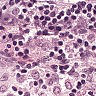
Metastatic tissue present: no